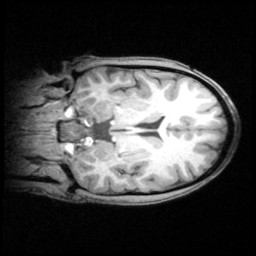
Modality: T1w
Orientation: coronal
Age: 22
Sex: female
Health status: healthy